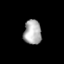
Tissue: lung
Cell type: Epithelial cells
Senescence score: 0.2279
Nuclear area (px): 424
Mean DAPI intensity: 173.538